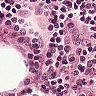
Metastatic tissue present: no